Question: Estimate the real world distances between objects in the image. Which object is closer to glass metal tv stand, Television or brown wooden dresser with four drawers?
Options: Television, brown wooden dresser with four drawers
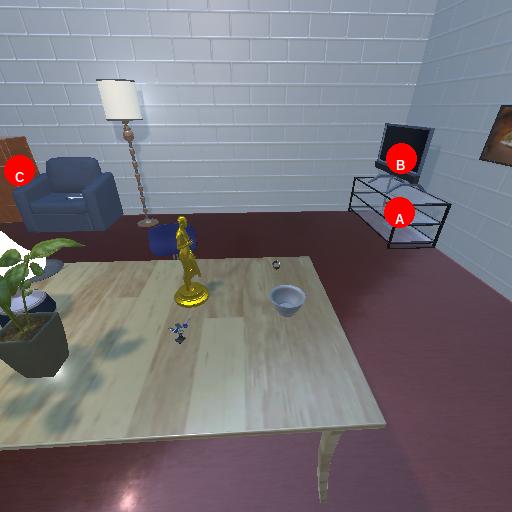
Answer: Television